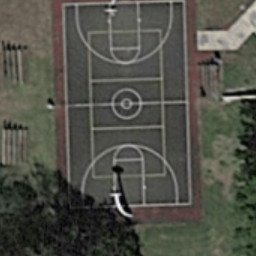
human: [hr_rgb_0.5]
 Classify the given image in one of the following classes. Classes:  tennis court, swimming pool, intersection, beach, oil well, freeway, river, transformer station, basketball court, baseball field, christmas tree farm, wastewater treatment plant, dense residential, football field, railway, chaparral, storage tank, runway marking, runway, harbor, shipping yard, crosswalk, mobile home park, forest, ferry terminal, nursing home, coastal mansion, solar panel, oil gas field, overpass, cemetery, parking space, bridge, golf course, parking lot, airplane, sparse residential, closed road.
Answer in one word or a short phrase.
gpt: basketball court